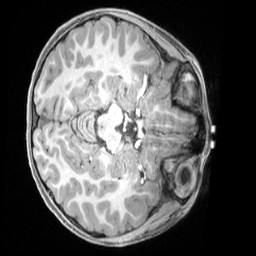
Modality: T1w
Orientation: axial
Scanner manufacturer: siemens
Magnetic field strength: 3 T
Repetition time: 2.4 s
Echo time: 0.00224 s